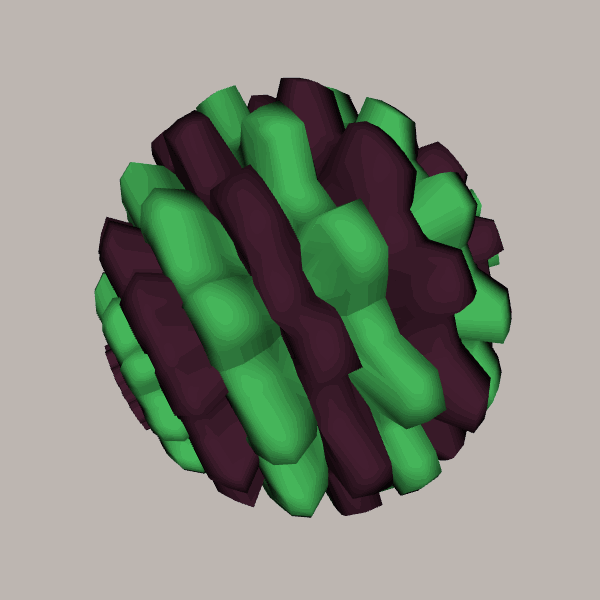
Background: light